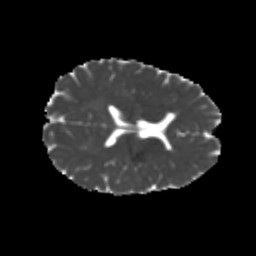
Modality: MD
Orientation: axial
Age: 24
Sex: male
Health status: healthy
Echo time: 0.074 s